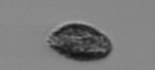
Label: Pseudochattonella_farcimen